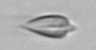
Label: Oxytoxum